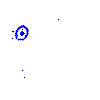
Particle: kaon